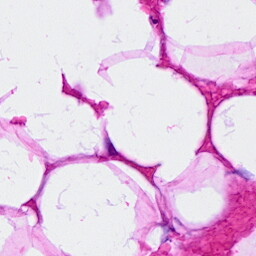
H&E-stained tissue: Breast